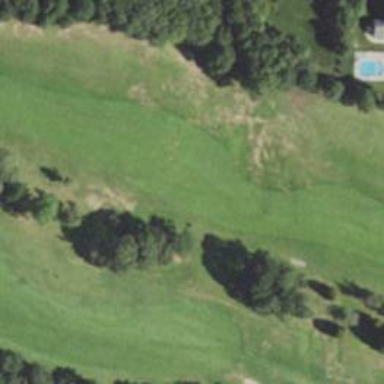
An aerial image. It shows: Golf hole.